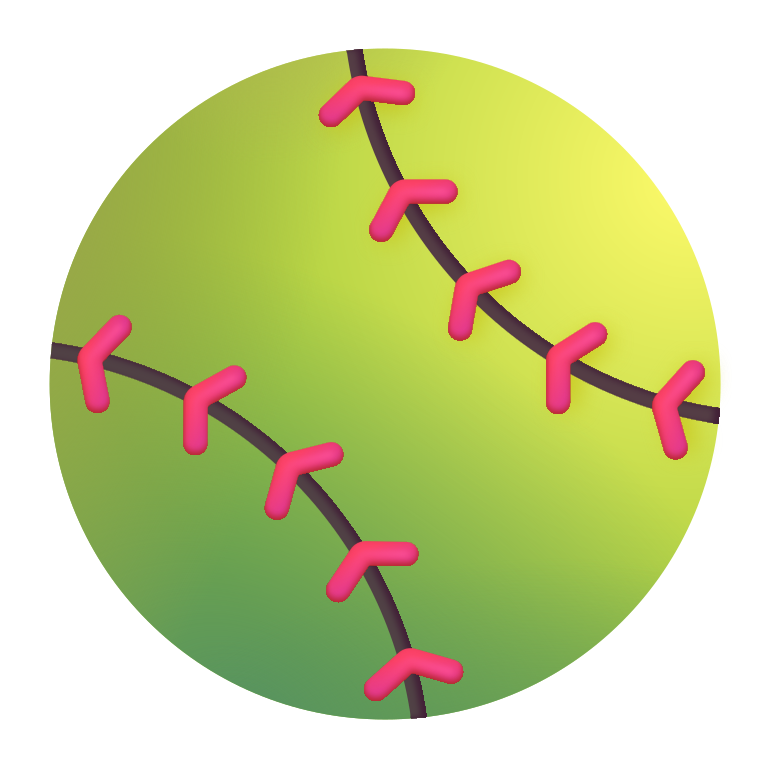
softball color